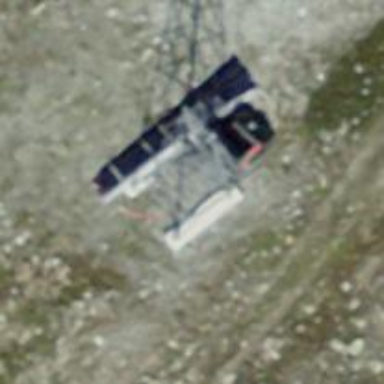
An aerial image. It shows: Pylon for aerialway.